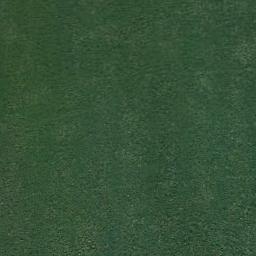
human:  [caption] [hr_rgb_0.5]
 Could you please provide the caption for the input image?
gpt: This meadow has evenly distributed dense grasses .

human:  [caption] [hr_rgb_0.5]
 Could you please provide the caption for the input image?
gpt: The entire image is dominated by grass .

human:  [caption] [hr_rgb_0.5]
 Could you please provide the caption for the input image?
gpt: A large lush green meadow covered with green grass .

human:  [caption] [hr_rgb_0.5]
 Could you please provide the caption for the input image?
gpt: The meadow is dense but uneven .

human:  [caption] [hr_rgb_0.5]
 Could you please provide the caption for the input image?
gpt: A dense meadow with many green grass .